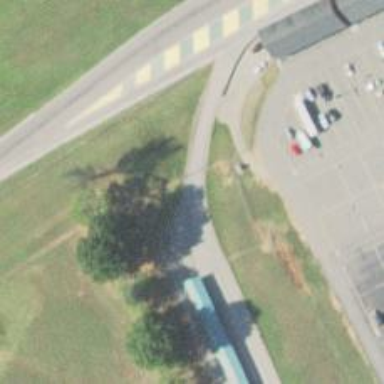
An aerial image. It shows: Motor sport raceway with asphalt surface.